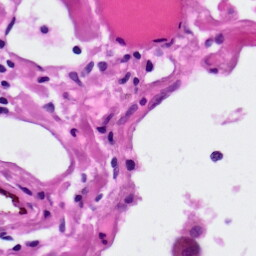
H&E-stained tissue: Lung